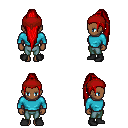
a pixel art fantasy rpg character, female body template, human, dark skin, teal long-sleeve shirt, teal pants, red extra-long topknot hairstyle, red bandana, black shoes, four views (front, back, left, right), 2x2 character sprite sheet, small pixel art, hard edges, no anti-aliasing